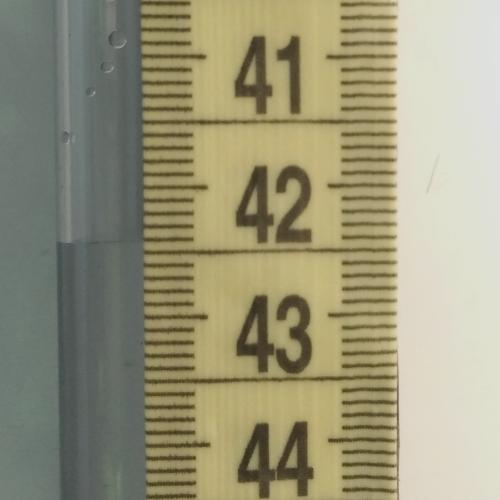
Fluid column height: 42.4 cm